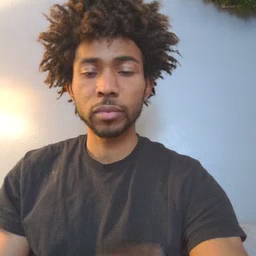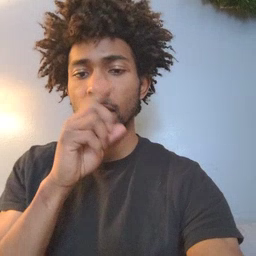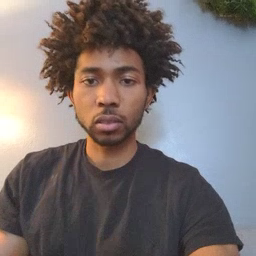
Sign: pretend